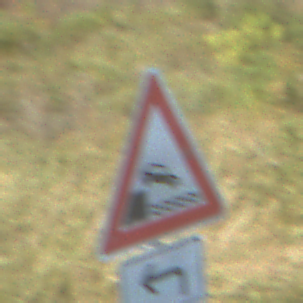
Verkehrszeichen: Ufer
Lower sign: RichtungsangabeDurchPfeile2
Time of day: MorningAfternoon
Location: Outdoor (Nature)
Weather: Clear
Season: Autumn
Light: Natural